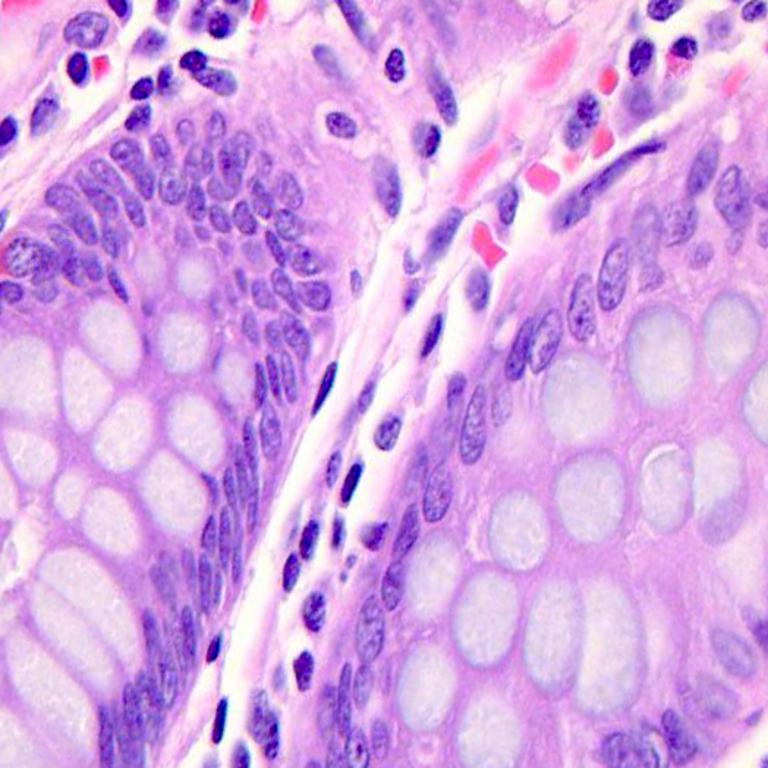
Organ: colon
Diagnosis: benign